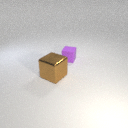
large brown metal cube in front of small purple rubber cube